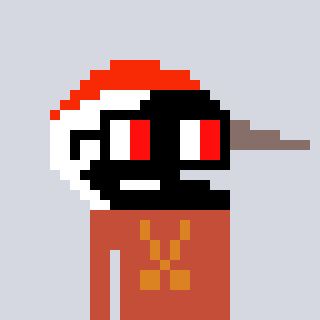
a pixel art character with square glasses with black frames and red eyes, a crane-shaped head and a rust-colored body on a cool background